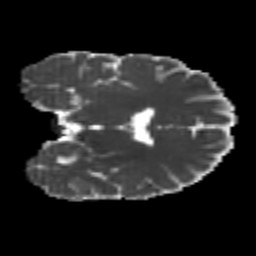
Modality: MD
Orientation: coronal
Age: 24
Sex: female
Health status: healthy
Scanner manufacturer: philips
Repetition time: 7.384 s
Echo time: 0.08599 s